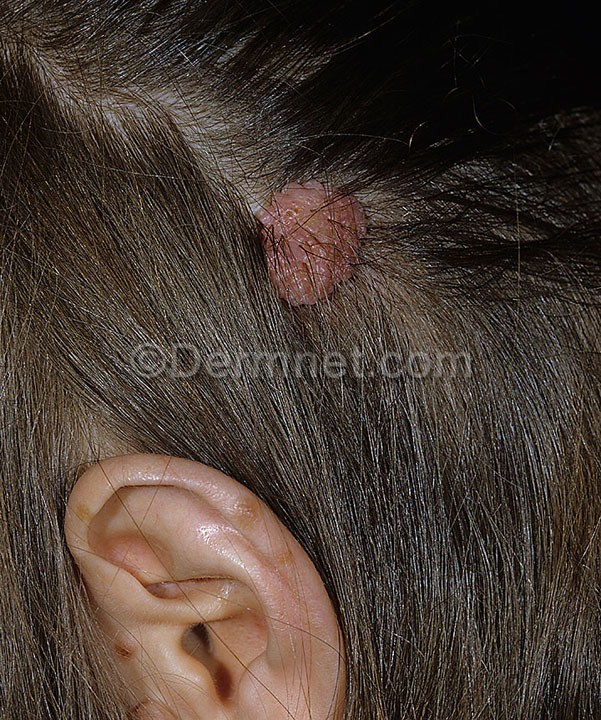
Disease: Melanoma Skin Cancer Nevi and Moles